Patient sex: F
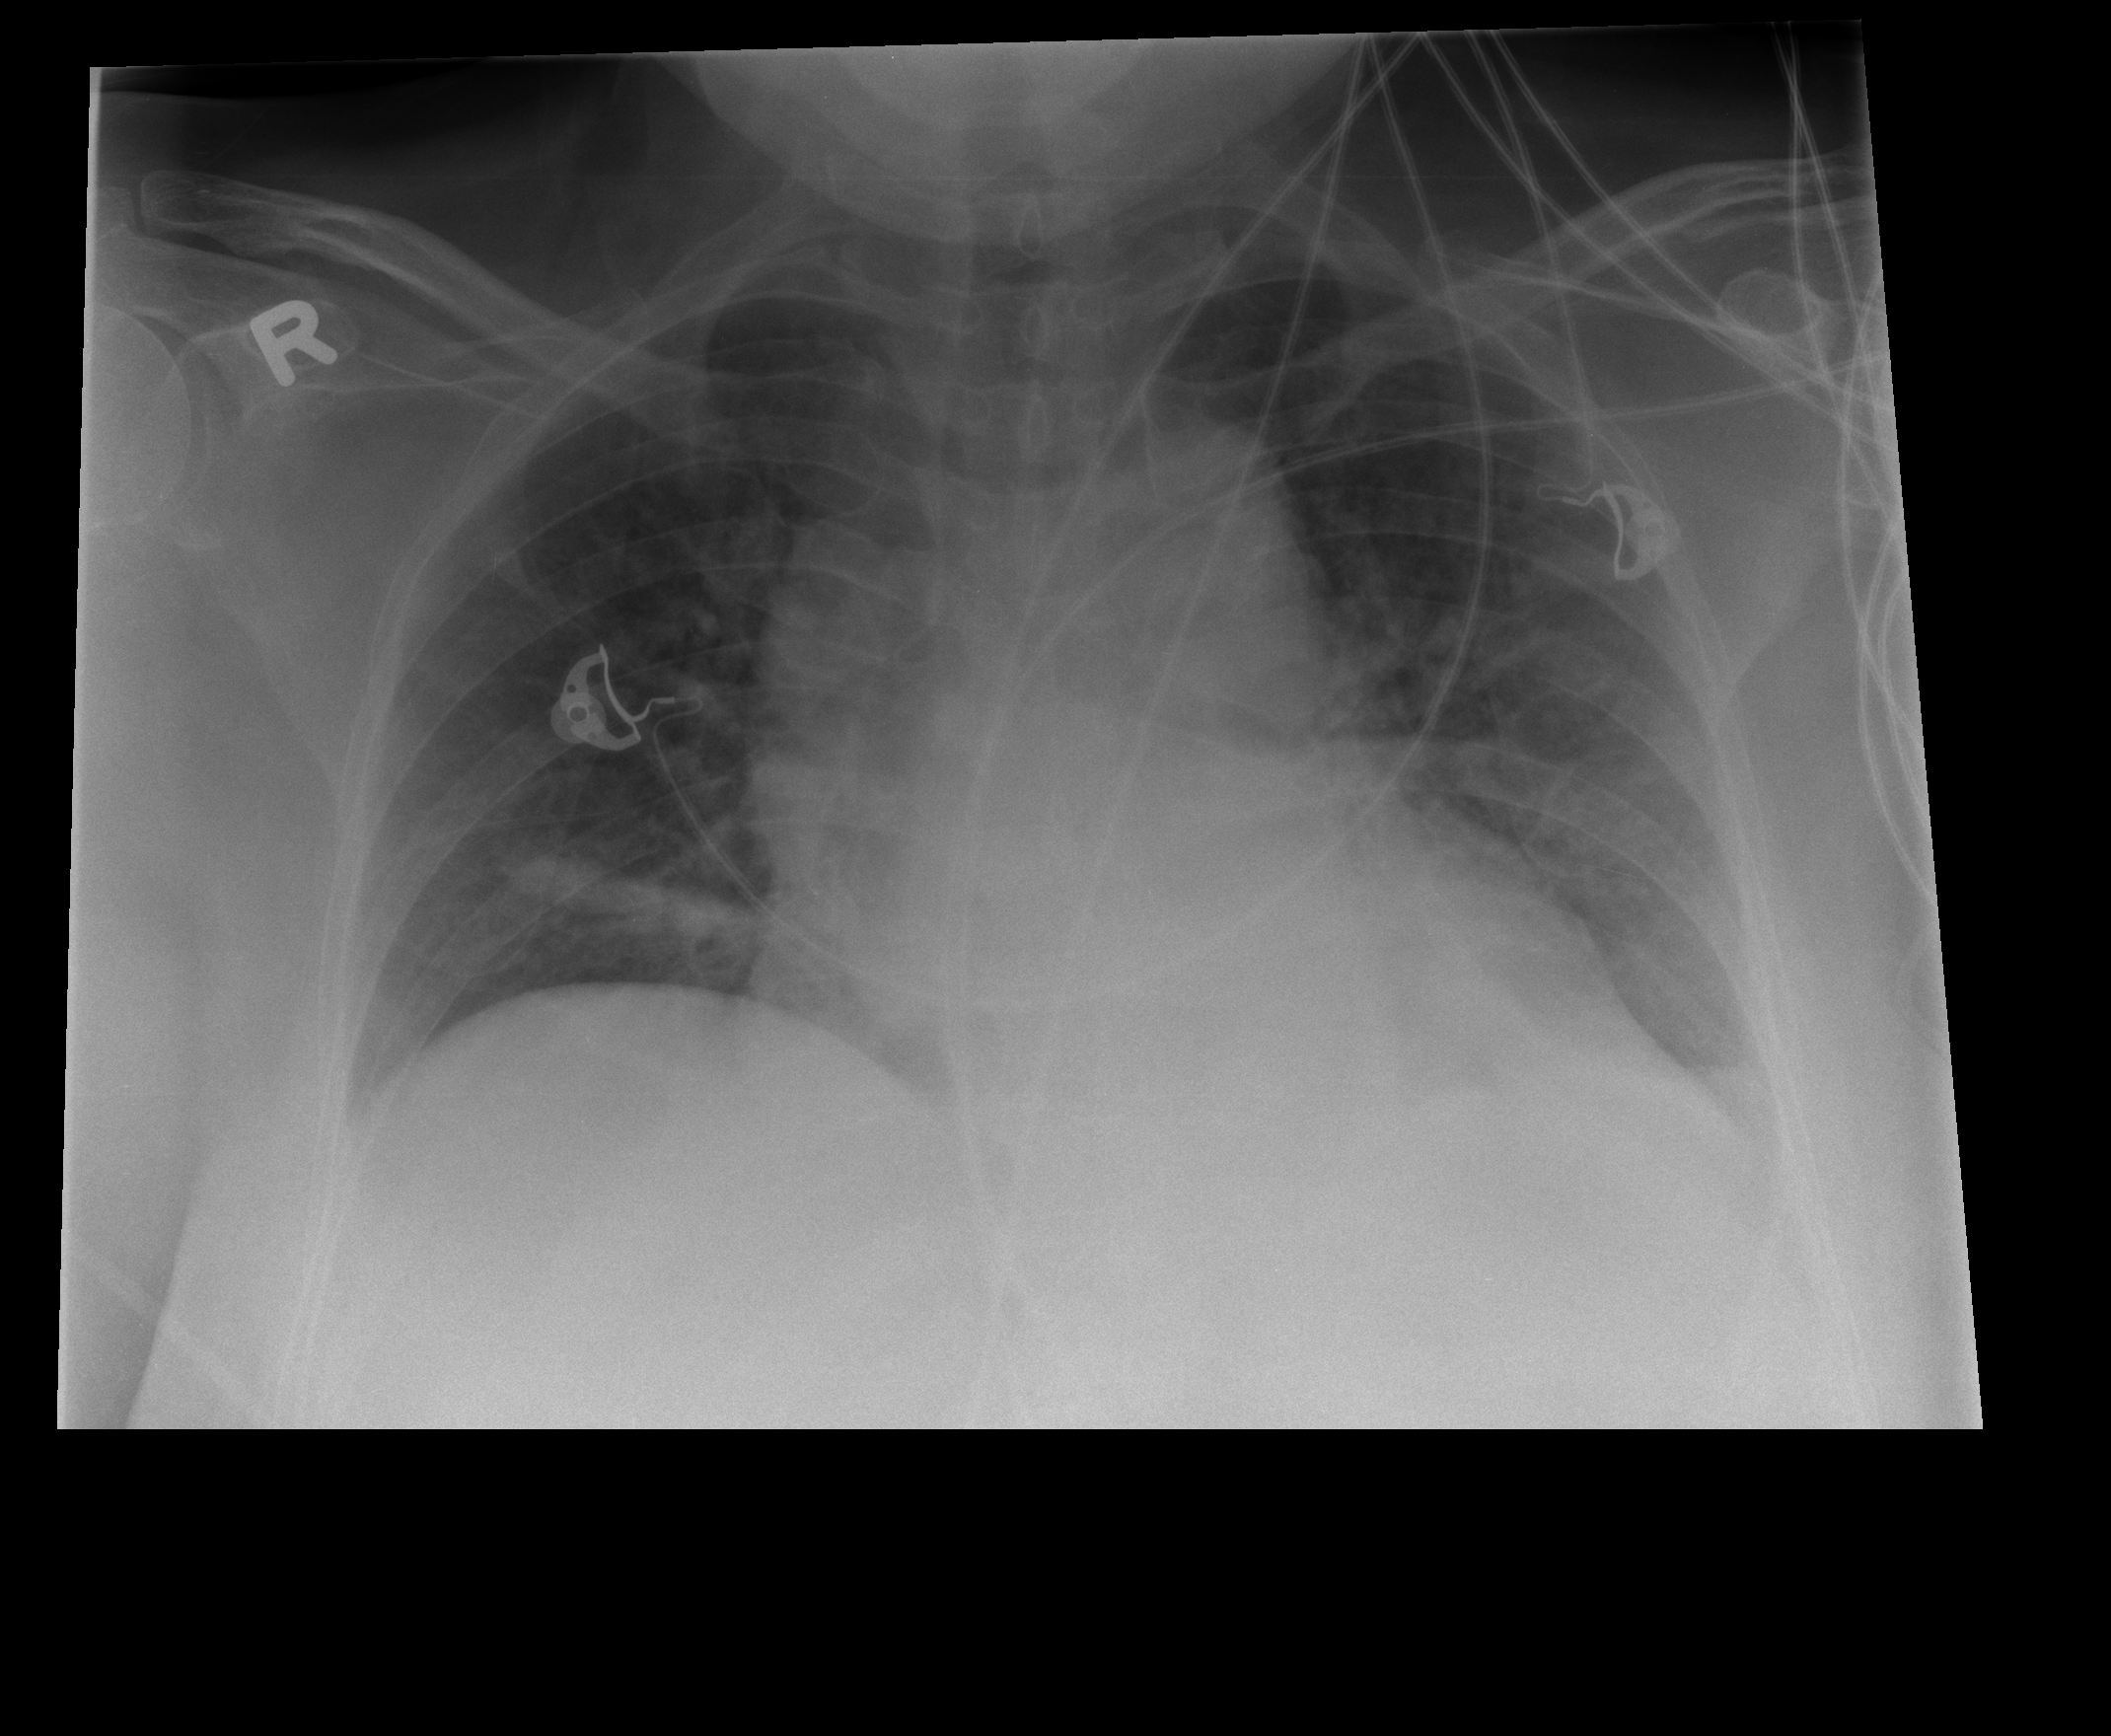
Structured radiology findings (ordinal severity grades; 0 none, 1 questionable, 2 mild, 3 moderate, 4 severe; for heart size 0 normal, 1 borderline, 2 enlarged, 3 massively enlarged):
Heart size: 2
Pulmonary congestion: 1
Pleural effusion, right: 0
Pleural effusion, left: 2
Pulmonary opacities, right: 0
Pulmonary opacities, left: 0
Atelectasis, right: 2
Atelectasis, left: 2